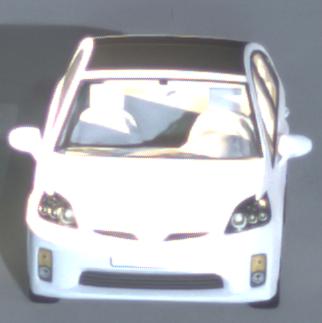
Make: Toyota
Model: Prius 1.5 Hybrid
Detailed model: Prius (HW2)
Model produced from: 2006/03
Model produced until: 2009/06
Doors: 5
Color: white
Road condition: dry road
Daytime: night
Contrast: high contrast